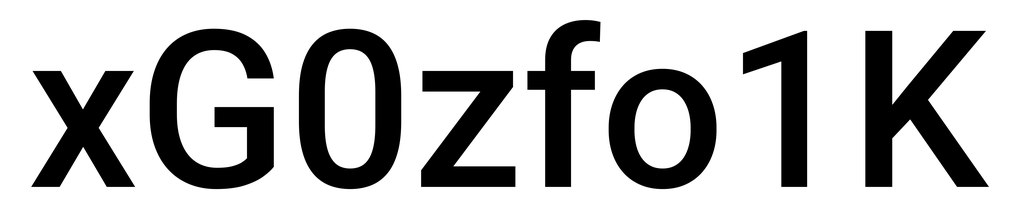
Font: Roboto_Medium